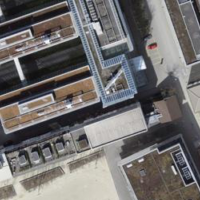
EUNIS habitat code: 54
Species observed at this site:
Lathyrus vernus
Epipactis atrorubens